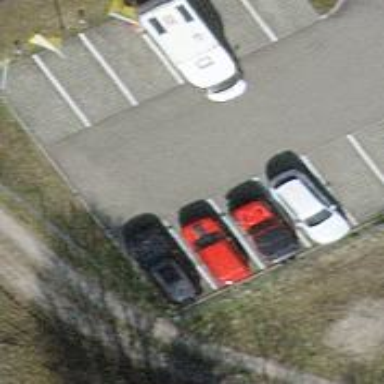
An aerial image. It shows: Parking aisle designated as service road.